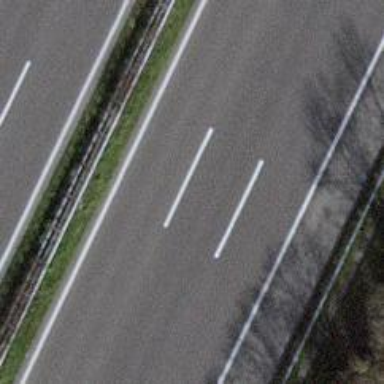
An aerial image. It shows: View of motorway.